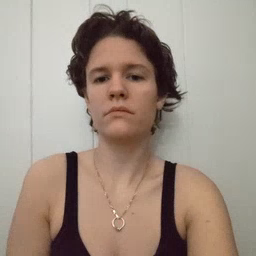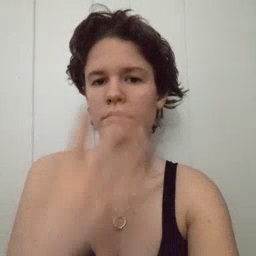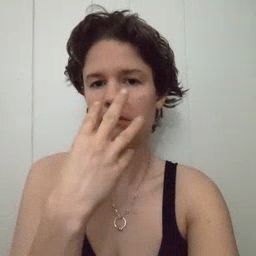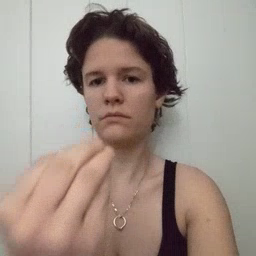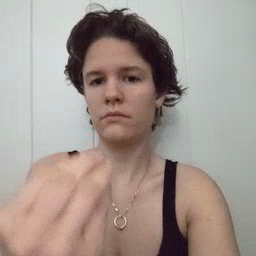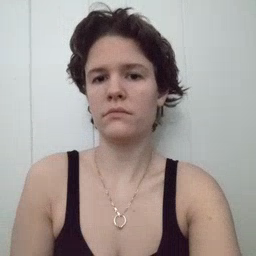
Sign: wolf